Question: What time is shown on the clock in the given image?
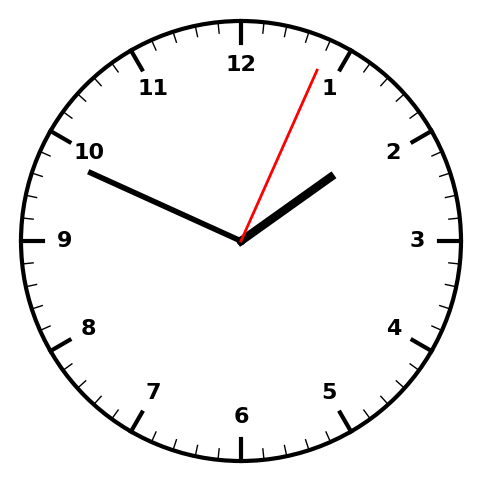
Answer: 01:49:04